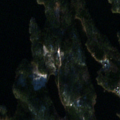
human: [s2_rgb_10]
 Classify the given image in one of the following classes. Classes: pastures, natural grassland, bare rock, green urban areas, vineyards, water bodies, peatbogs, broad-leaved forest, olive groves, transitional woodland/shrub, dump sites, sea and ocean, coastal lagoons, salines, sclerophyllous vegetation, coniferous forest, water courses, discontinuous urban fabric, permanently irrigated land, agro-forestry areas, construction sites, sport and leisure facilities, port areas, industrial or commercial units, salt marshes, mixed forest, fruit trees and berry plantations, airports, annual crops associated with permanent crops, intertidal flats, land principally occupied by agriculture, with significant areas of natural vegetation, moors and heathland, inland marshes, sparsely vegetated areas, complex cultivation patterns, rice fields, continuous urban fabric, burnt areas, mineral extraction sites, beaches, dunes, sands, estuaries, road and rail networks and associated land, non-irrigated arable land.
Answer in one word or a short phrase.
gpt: coniferous forest, water bodies